Question: I have issue when using PowerShell 'Clear-ADAccountExpiration' to reset an account expiration date to 'Never' in Active directory.
Here's an account that is going to expire:
'''
get-ADUser osbor_ri -properties * | select AccountExpirationDate,accountExpires | fl
AccountExpirationDate : 31/12/2013 17:00:00
accountExpires : 130330692000000000
'''
As you can see it will expire on the '31/12/2013 17:00:00'.
I want to clear this expiration and set it to 'Never' expire; so I use the following 'cmdlet':
'''
Clear-ADAccountExpiration osbor_ri
'''
This clears the 'AccountExpirationDate' varible in AD but doesn't clear 'accountExpires' to 0 instead it's set to '9223372036854775807' each time.
'''
get-ADUser osbor_ri -properties * | select AccountExpirationDate,accountExpires | fl
AccountExpirationDate :
accountExpires : 9223372036854775807
'''
---
But when I use the manual method in AD to set an account to never expire the 'accountExpires' varible is set to '0'.

'''
get-ADUser osbor_ri -properties * | select AccountExpirationDate,accountExpires | fl
AccountExpirationDate :
accountExpires : 0
'''
Why does the Powershell 'Clear-ADAccountExpiration' not clear down 'accountExpires' varible to '0' in the same way that the manual method does when setting an account to never expire?
Also does leaving the 'accountExpires = 9223372036854775807' mean the account will still expire as some point?
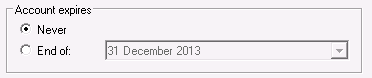
Answer: > The date when the account expires. This value represents the number of
100-nanosecond intervals since January 1, 1601 (UTC). A value of 0 or
0x7FFFFFFFFFFFFFFF (9223372036854775807) indicates that the account
never expires.
<URL>